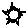
Label: sun